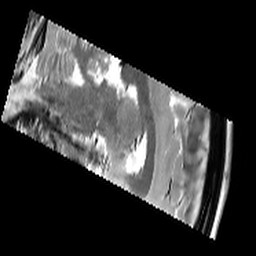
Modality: T2starw
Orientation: sagittal
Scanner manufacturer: siemens
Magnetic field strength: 3 T
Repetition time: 8.1 s
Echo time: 0.05 s